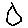
Label: hexagon